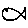
Label: fish